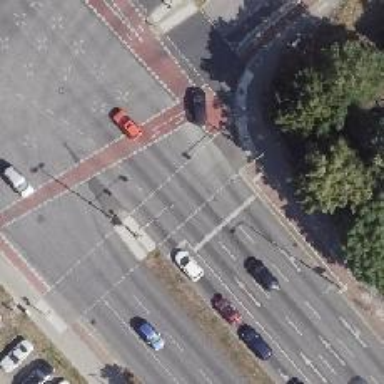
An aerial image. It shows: Crossing with traffic signals.